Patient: sex M, age 52
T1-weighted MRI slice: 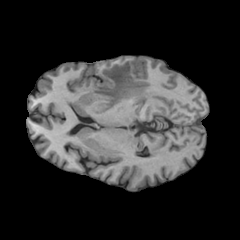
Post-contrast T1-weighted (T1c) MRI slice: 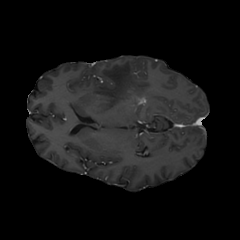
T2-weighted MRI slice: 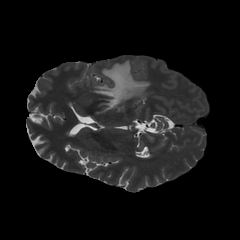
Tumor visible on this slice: yes
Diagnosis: Glioblastoma, IDH-wildtype
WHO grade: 4